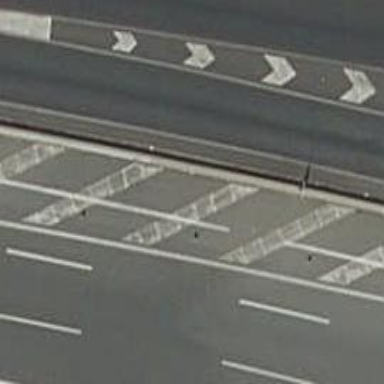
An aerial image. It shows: Guard rail.